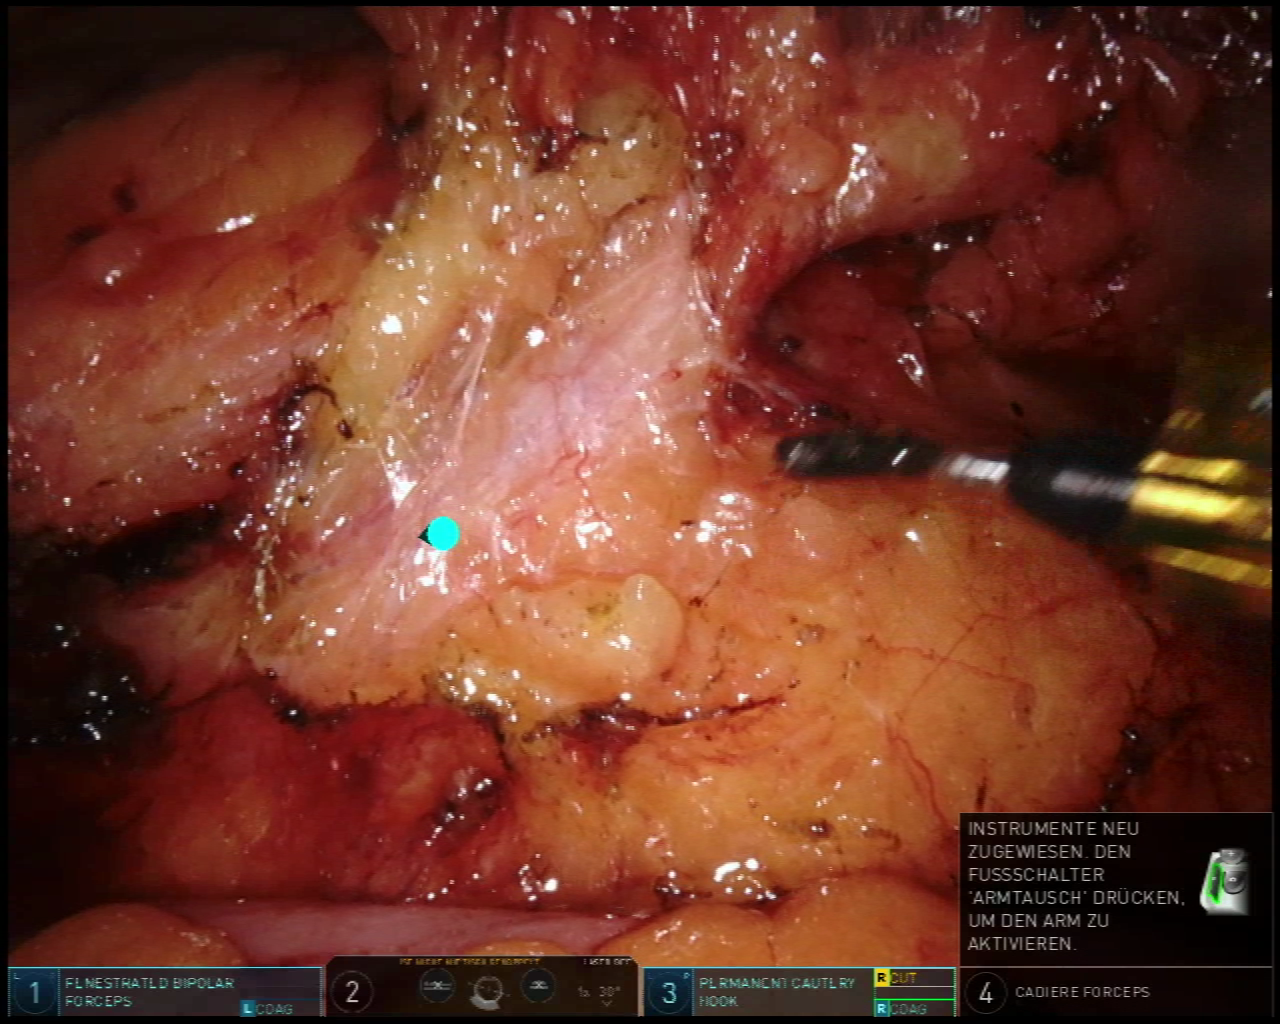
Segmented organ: inferior_mesenteric_artery
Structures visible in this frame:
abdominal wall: no
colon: yes
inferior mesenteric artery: yes
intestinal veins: no
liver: no
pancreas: no
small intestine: no
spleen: no
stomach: no
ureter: no
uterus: no
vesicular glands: no